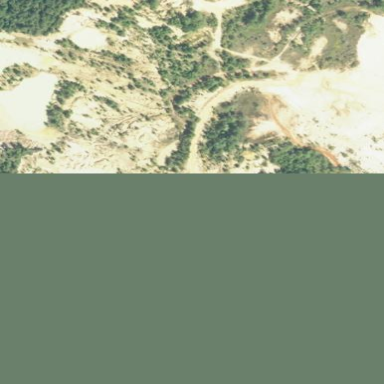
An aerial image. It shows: Quarry area.